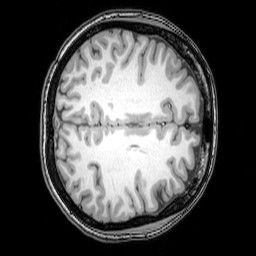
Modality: T1w
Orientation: axial
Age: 23
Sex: female
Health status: healthy
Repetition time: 0.081 s
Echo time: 0.037 s